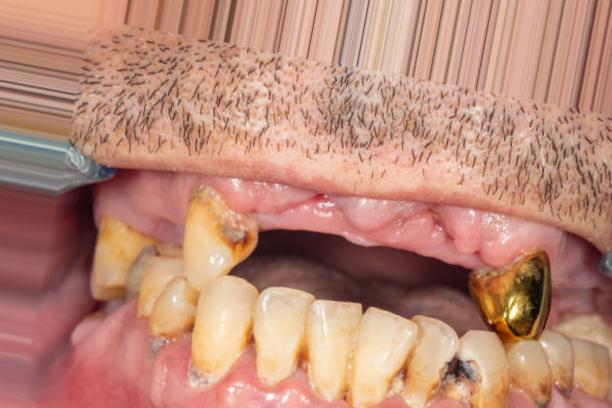
Condition: Caries